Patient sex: F
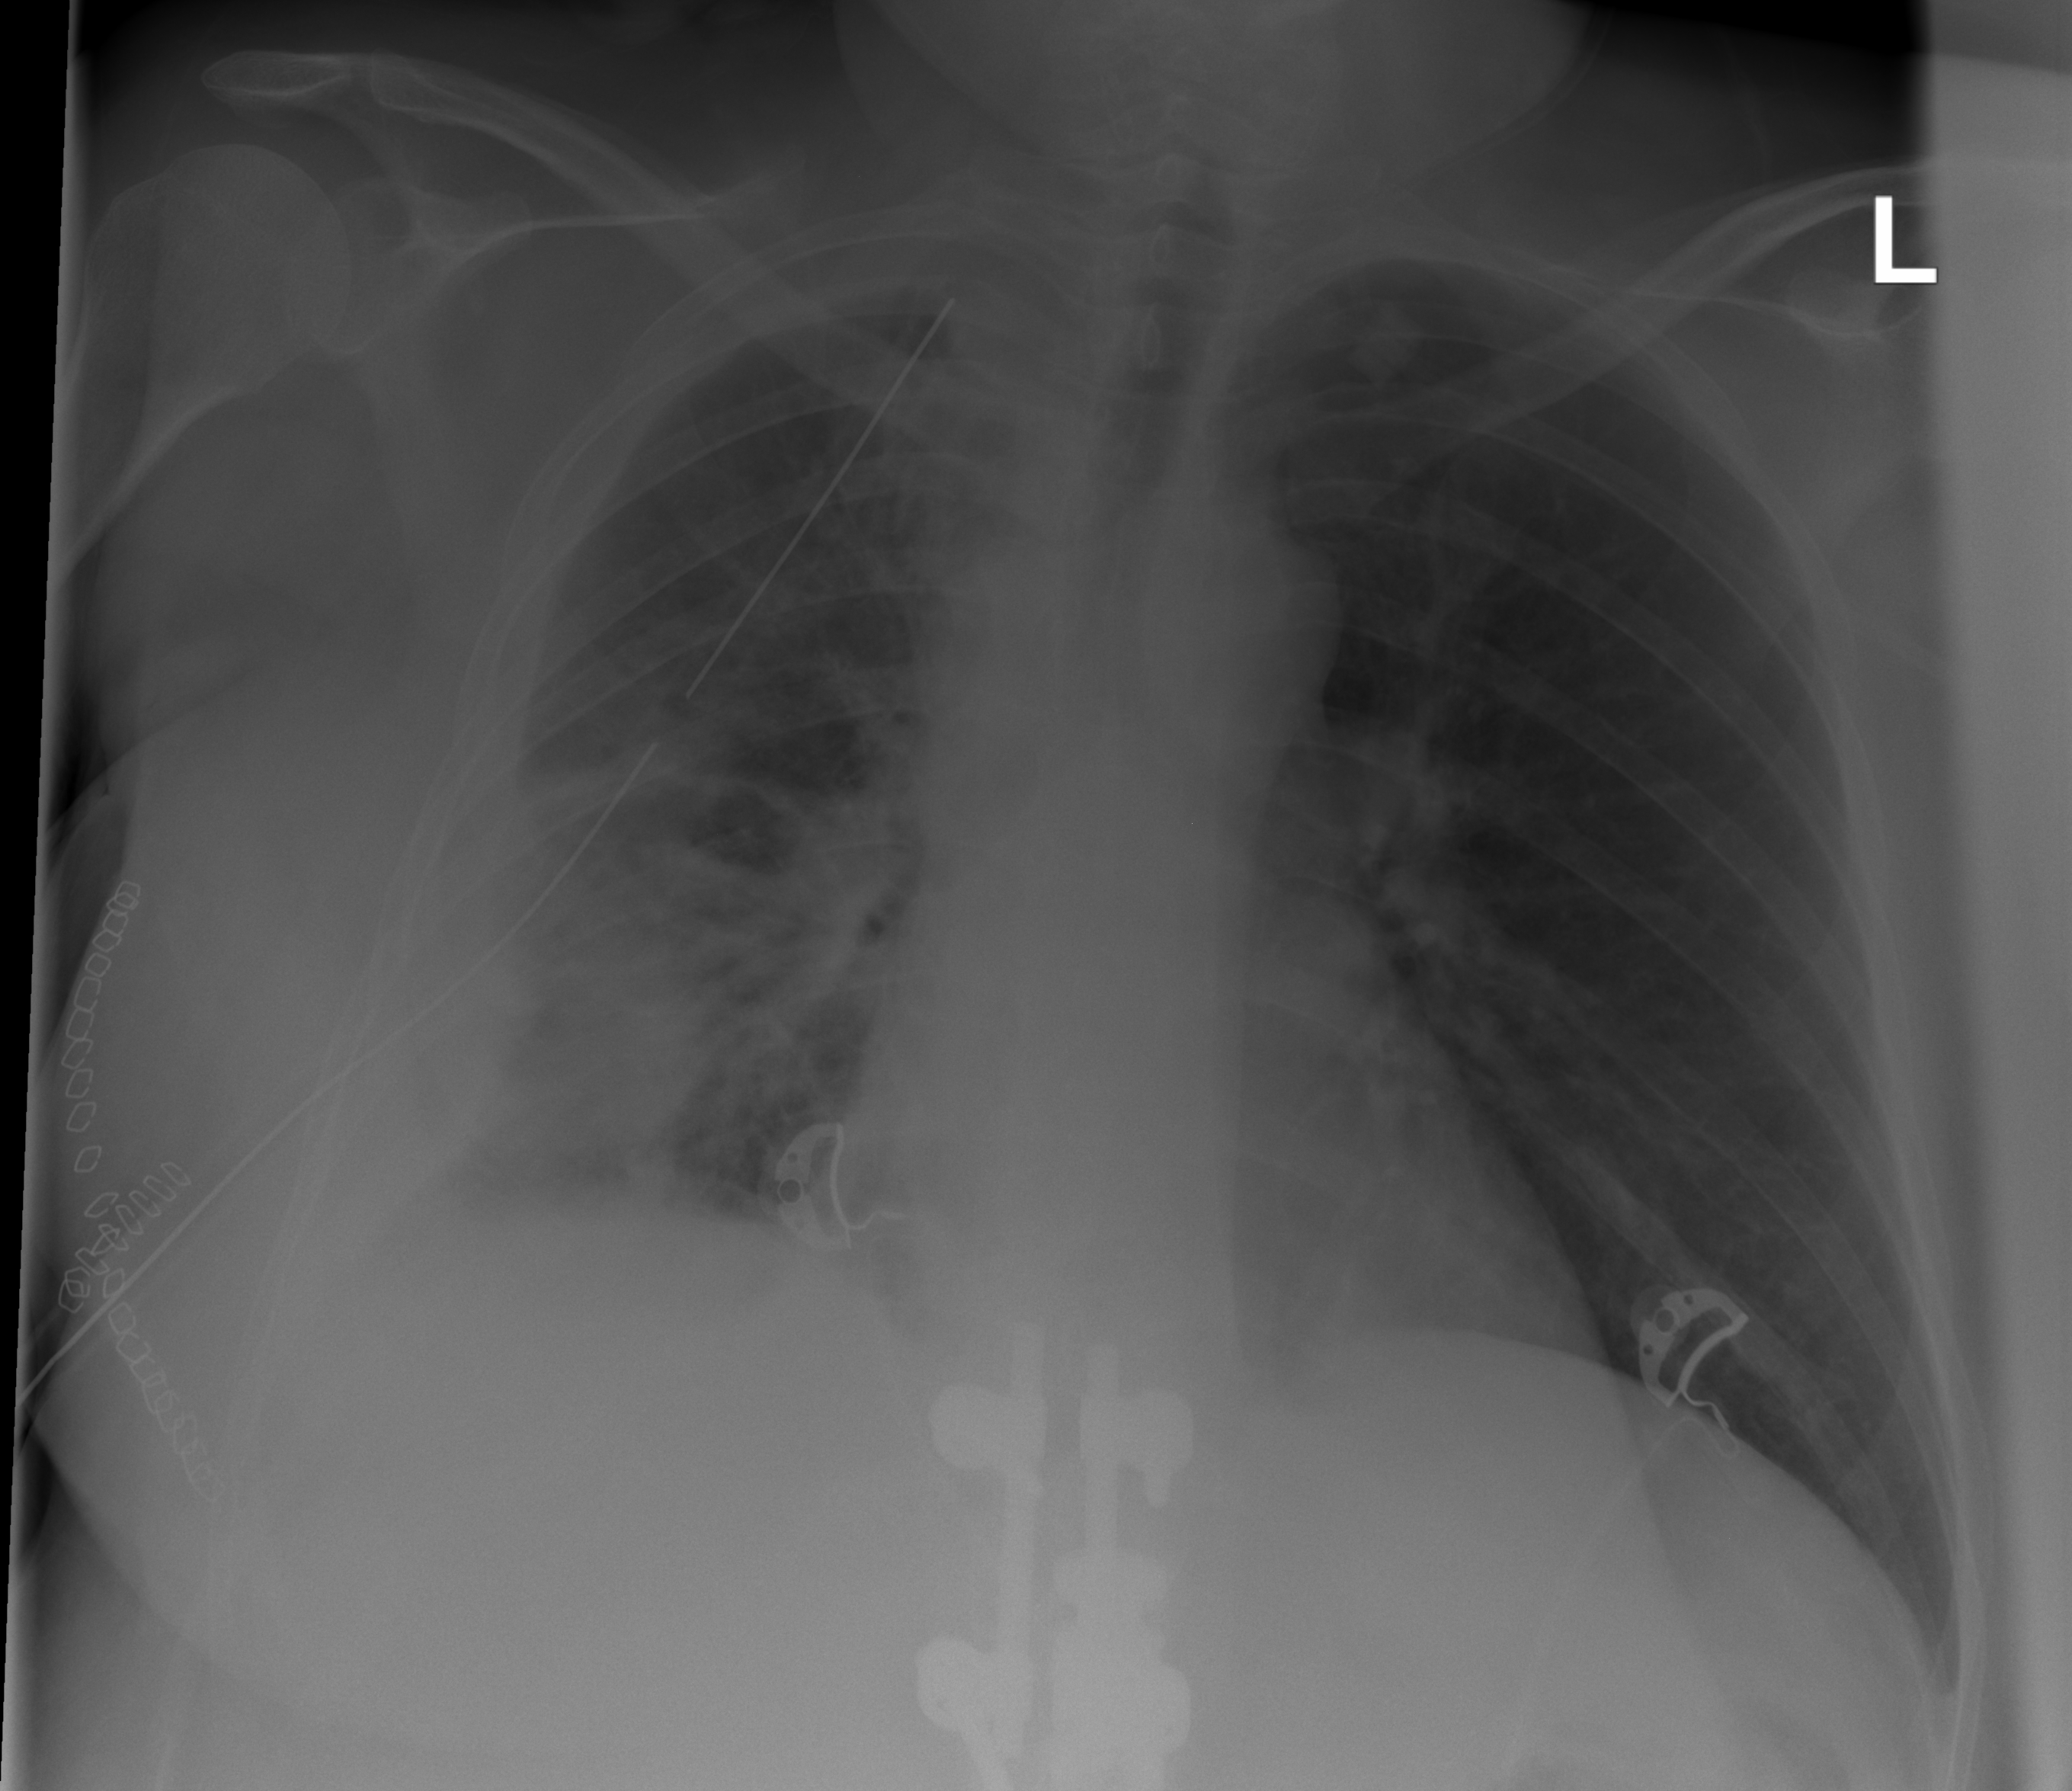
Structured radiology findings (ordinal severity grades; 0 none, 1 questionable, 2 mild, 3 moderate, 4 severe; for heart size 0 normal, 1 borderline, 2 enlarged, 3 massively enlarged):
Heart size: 1
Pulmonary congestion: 0
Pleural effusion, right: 2
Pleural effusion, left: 0
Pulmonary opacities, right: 2
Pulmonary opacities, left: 0
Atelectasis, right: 2
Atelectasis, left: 0